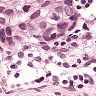
Metastatic tissue present: yes